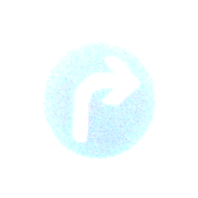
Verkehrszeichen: VorgeschriebeneFahrtrichtungRechts
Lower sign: BesondereFahrzeugeUndTransportgueter12
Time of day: MorningAfternoon
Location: Outdoor (Suburban)
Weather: PartlyCloudy
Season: NotSpecified
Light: Natural